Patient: sex M, age 71
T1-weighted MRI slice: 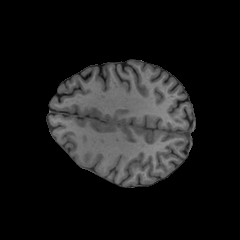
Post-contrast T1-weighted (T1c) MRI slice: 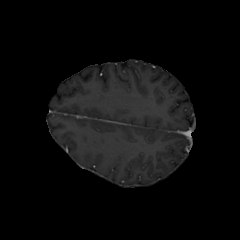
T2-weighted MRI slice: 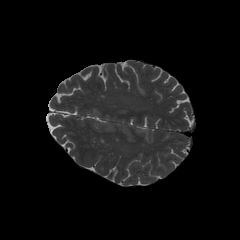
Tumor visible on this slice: no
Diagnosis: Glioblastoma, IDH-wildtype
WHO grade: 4